如图，直线 \(y = ax + 2\) 与曲线 \(y = f(x)\) 交于 \(A\)、\(B\) 两点，其中 \(A\) 是切点，记 \(g(x) = f(x) - ax\)，则下列判断正确的是（ ）

A. \(g(x)\) 只有一个极值点
B. \(g(x)\) 有两个极值点，且极小值点小于极大值点
C. \(g(x)\) 的极小值点小于极大值点，且极小值为 \(-2\)
D. \(g(x)\) 的极小值点大于极大值点，且极大值为 \(2\)
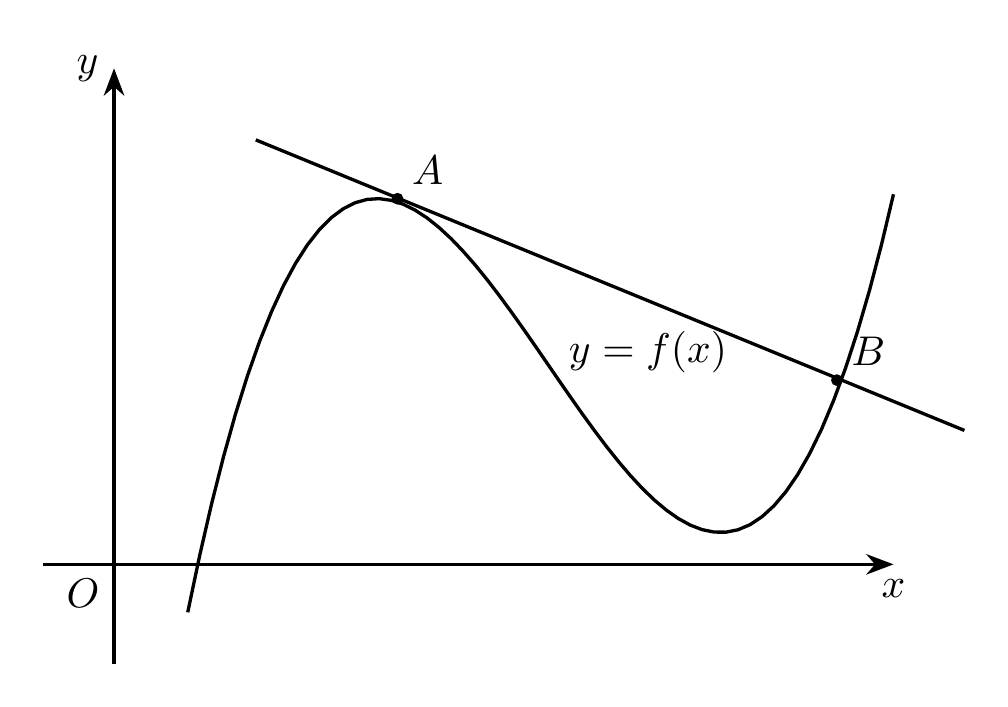
【解答】
【答案】\({D}\)

【分析】设 \(f'(m) = a\)，\(f'(n) = a\)，利用导数得到函数 \(g(x)\) 的单调性，结合极值点和极值的定义，即可求解。

【解答】解：\(\because\) 直线 \(y = ax + 2\) 与曲线 \(y = f(x)\) 相交于 \(A\)，\(B\) 点，记 \(A\)，\(B\) 的横坐标分别为 \(m\)，\(x_B\)，
\(\therefore ax + 2 = f(x)\) 有两个解，

\(f'(m) = a\)，且根据图象可知 \(f'(x) = a\) 还有一解，设为 \(n\)，则 \(m < n < x_B\)。

当 \(x < m\) 时，\(f'(x) > a\)；当 \(x \in (m,n)\) 时，\(f'(x) < a\)。

又 \(\because g(x) = f(x) - ax\)，可得 \(g'(x) = f'(x) - a\)，

\(\therefore g'(m) = f'(m) - a = 0\)，\(\therefore g'(m) = 0\)。

当 \(x \in (m - t,m)\)，\(t > 0\) 时，\(g'(x) > 0\)，\(g(x)\) 单调递增，

当 \(x \in (m,n)\) 时，\(g'(x) < 0\)，\(g(x)\) 单调递减，

\(\therefore x = m\) 是函数的极大值点，且极大值为 \(g(m) = f(m) - am = 2\)。

当 \(x \in (n,n + p)\)，\(p > 0\) 时，\(f'(x) > a\)，此时 \(g'(x) > 0\)，

\(\therefore x = n\) 是函数 \(g(x)\) 的极小值点，且满足 \(m < n\)，

\(\therefore g(x)\) 的极小值点大于极大值点，且极大值为 \(2\)。

故选：\(\boldsymbol{D}\)。

【点评】本题主要考查利用导数研究函数的极值，考查运算求解能力，属于中档题。